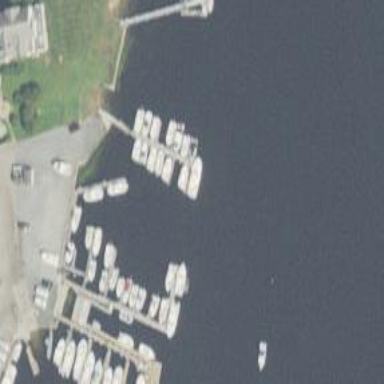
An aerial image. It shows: Man-made pier.